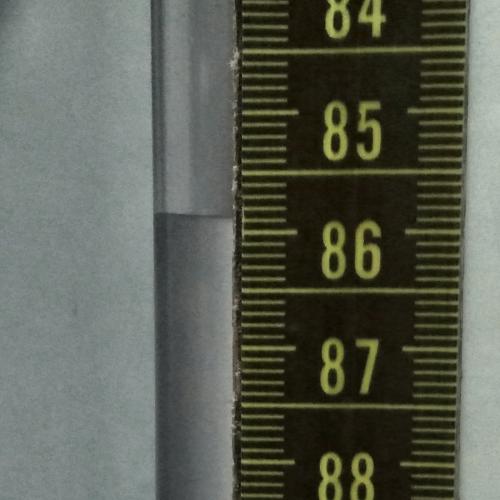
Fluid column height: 85.9 cm